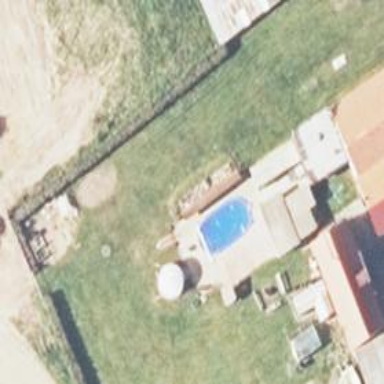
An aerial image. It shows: Swimming pool located in leisure land.